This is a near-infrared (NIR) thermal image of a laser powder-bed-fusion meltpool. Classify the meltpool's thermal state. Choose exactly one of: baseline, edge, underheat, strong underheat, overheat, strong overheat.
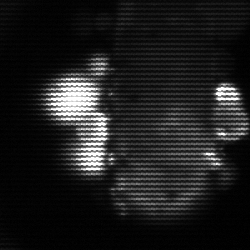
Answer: strong underheat